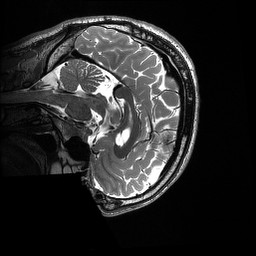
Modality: T2w
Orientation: sagittal
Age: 30
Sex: male